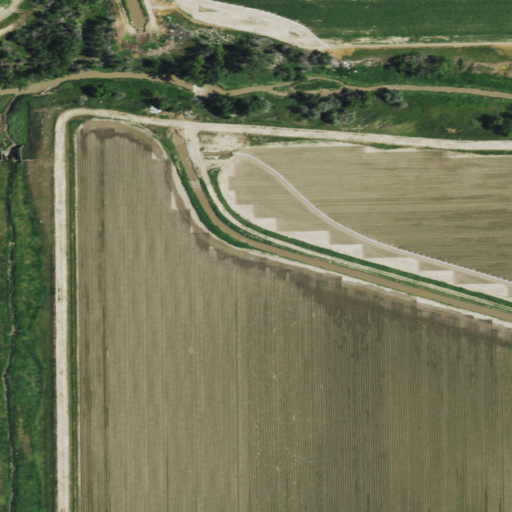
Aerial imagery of valley in Nebraska named Cedar Valley containing cultivated crops, grassland, woody wetlands, and herbaceous wetlands